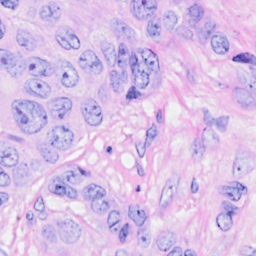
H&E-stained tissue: Breast